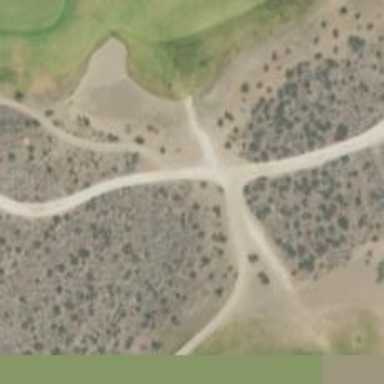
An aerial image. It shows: Service road designated as golf cart path.